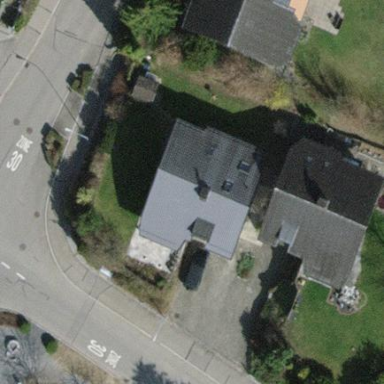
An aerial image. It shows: Detached building.